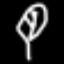
Label: leaf